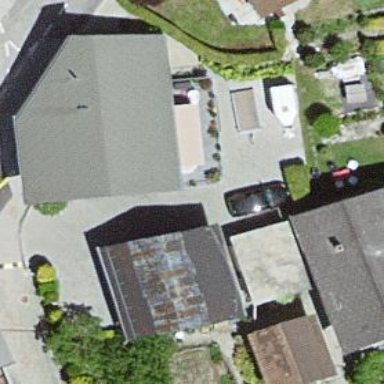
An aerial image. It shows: Simple house.